Question: I have a trie (also called a prefix tree). Given a prefix, I want to get a list of words that start with the prefix.

The thing that's unique about this problem is that I only want of the words that start with the given prefix-- not all of them. There are optimizations that can be made, given this.
My code below I know works fine. Each node in the trie has a 'children' property and a 'this_is_the_end_of_a_word' property. For instance, when you insert "hi", this is what the trie looks like:
<URL>.
The problem: Given a prefix, I want to get a list of words that start with the prefix.
My approach to the problem was this: Head down the prefix tree, following the characters of 'prefix' until you get to node which corresponds to the last character of 'prefix'. Now you should perform a DFS on this node, keeping track of nodes that have 'this_is_the_end_of_a_word === true' in a list. But you should stop searching when the length of your list is equal to 10, and return the list.
I think my approach is sound, but I'm having trouble implementing it-- particularly because I'm trying to use a recursive DFS, so I'm not sure how to pass the the "global" list around between the recursive calls. I know I should use closures, but I'm new to javascript and I'm unsure about how to go about it. An example of what I tried already is below.
My Trie class (I know this code works, this is just so you can see how I organized my data structure.)
'''
var Trie = function() {
var that = Object.create(Trie.prototype);
that.children = {}; //mapping: next character -> child nodes
that.this_is_the_end_of_a_word = false;
that.insertWord = function(word) {
var current_node = that;
for (var i = 0; i < word.length; i++) {
var c = word[i]
//if character is not in the trie already, add it
if (!(c in current_node.children)) {
current_node.children[c] = Trie();
}
//update current_node
current_node = current_node.children[c];
};
//after adding all the chars of the word,
//you are at the end of a word
current_node.this_is_the_end_of_a_word = true;
}
that.insertWords = function(words) {
for (var i = 0; i < words.length; i++) {
that.insertWord(words[i]);
}
}
that.contains = function(word) {
//start at the root
var current_node = that;
for (var i = 0; i < word.length; i++) {
var c = word[i];
//if the word's character isn't a child of the current_node,
//the word isn't in the trie
if (!(c in current_node.children)) {
return false;
}
//move down the trie, update current_node
current_node = current_node.children[c];
};
return current_node.this_is_the_end_of_a_word;
}
Object.freeze(that);
return that;
}
'''
My 1st approach (has many bugs)
'''
num_words_to_go = 10;
//this global is bad practice;
//I want to put this as the argument to a closure
//so it's passed between recursive calls
that.getWords = function(start_node, prefix) {
console.log(0);
var words = [];
//if start node is a word, add it
if (start_node.this_is_the_end_of_a_word) {
words.push(start_node);
num_words_to_go--;
}
if (num_words_to_go <= 0 || !start_node.children) {
return words;
}
return start_node.children.forEach(
currentValue.getWords(
currentValue, prefix + <character for this child>));
/*I can't think of a nice way to write this without going through all of the children.
I know I don't need to, because I only need to find 10 words and get out.
This is why I was leaning towards the recursive DFS.
*/
'''
}
2nd approach: I also found a python example that I was looking at:
<URL>
I tried translating his example to JavaScript, but still something's going wrong with 'all_suffixes'.
'''
that.all_suffixes = function (prefix){
results = [];
if (that.this_is_the_end_of_a_word) results.push(prefix);
if (!(that.children)) return results;
if (results.length > 2) return results;
var callback = function(currentValue, i, array){
return currentValue.all_suffixes(prefix+array[i]);
}
arr = that.children.forEach(callback, that);
//[child.all_suffixes(prefix + char) for (char, child) in self.children.items()]
return concat(reduce(concat, arr), results);
}
that.autocomplete = function(prefix){
current_node = that;
for(var i = 0; i < prefix.length; i++){
var c = prefix[i];
//if there is nothing in the trie with this prefix
if (!(c in current_node.children)){
return [];
}
current_node = current_node.children[c];
}
return list(current_node.all_suffixes(prefix))
}
'''
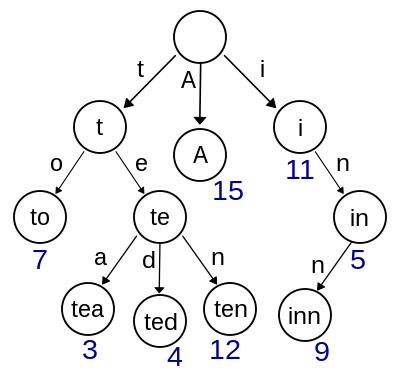
Answer: Basically I take your model and apply a new method 'getWords(word[, count])' to the 'Trie' class. I changed the method 'contains' because I need the functionality in 'getWords' as well. So I created a new method 'getNode', which returns the node where the word or part is found.
The method 'getWords' first looks up the word (part) and then iterates through the data structure. When a word is found it is pushed to the result set. If the result set length is greater or equal to the required length, then the iteration (hence 'Array.prototype.some') is terminated and the recursive call of 'fork' is stopped.
'''
that.getWords = function (word, count) {
function fork(n, w) {
function child(c) {
return fork(n.children[c], w + c);
}
n.isWord && words.push(w);
return words.length >= count || Object.keys(n.children).some(child);
}
var words = [],
current_node = that.getNode(word);
if (current_node) {
fork(current_node, word);
return words;
}
}
'''
Side note: I changed 'this_is_the_end_of_a_word' to 'isWord'.
1. Create a new instance of Trie.
2. Insert some words for testing.
1. Test if the trie contains 'motor', returns false.
2. Test if the trie contains 'te', returns false.
3. Test if the trie contains 'ten', returns true.
4. Get all words that starts with 'ind' (8 available, shows 8).
5. Get first 10 words that starts with 'in' (16 available, shows 10).
6. The whole trie.
'''
var Trie = function () {
var that = Object.create(Trie.prototype);
that.children = {}; //mapping: next character -> child nodes
that.isWord = false;
that.insertWord = function (word) {
var current_node = that;
for (var i = 0; i < word.length; i++) {
var c = word[i]
//if character is not in the trie already, add it
if (!(c in current_node.children)) {
current_node.children[c] = Trie();
}
//update current_node
current_node = current_node.children[c];
};
//after adding all the chars of the word,
//you are at the end of a word
current_node.isWord = true;
}
that.insertWords = function (words) {
for (var i = 0; i < words.length; i++) {
that.insertWord(words[i]);
}
}
that.getNode = function (word) {
//start at the root
var current_node = that;
for (var i = 0; i < word.length; i++) {
var c = word[i];
//if the word's character isn't a child of the current_node,
//the word isn't in the trie
if (!(c in current_node.children)) {
return;
}
//move down the trie, update current_node
current_node = current_node.children[c];
};
return current_node;
}
that.contains = function (word) {
var current_node = that.getNode(word);
if (current_node) {
return current_node.isWord;
}
return false;
}
that.getWords = function (word, count) {
function fork(n, w) {
function child(c) {
return fork(n.children[c], w + c);
}
n.isWord && words.push(w);
return words.length >= count || Object.keys(n.children).some(child);
}
var words = [],
current_node = that.getNode(word);
if (current_node) {
fork(current_node, word);
return words;
}
}
// freeze does lock the isWord property, which is not required here
//Object.freeze(that);
return that;
}
var trie = new Trie();
trie.insertWords([
'car', 'cool', 'i', 'in', 'indeed', 'independence', 'india', 'indoor', 'induction',
'industrial', 'industry', 'indwell', 'inferior', 'informal', 'inhale', 'inn',
'inside', 'instance', 'intrepid', 'of', 'off', 'other', 'tea', 'ted', 'ten',
'to', 'zoo', 'zoom'
]);
document.write(trie.contains('motor') + '<br>'); // false
document.write(trie.contains('te') + '<br>'); // false
document.write(trie.contains('ten') + '<br>'); // true
document.write('<pre>' + JSON.stringify(trie.getWords('ind'), 0, 4) + '</pre>');
document.write('<pre>' + JSON.stringify(trie.getWords('in', 10), 0, 4) + '</pre>');
document.write('<pre>' + JSON.stringify(trie, 0, 4) + '</pre>');
'''